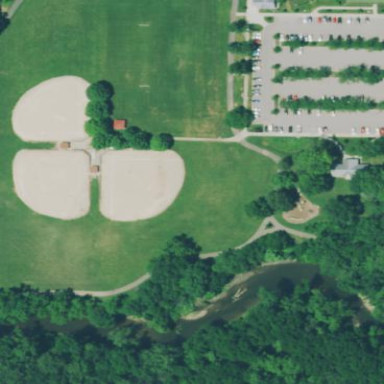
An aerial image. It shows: Baseball pitch for leisure land.